Question: I have a problem with jQuery-UI sliders ( <URL>.
I've created a couple of them on my website, and there is DIV with "points" (I entered there 1500). Each slider after increasing takes points from the DIV, so - when I increase one slider from 0 to 100, there is only 1400 points in DIV left. When I increase another slider, there will be less points in the DIV. If I decrease one of the sliders, these points will be added to the DIV - this works great.
But... I need to disable increasing value of the sliders after points in DIV gains 0 (there can't be values less than 0), decreasing must be still available (so .slider({ disabled: true }) is not an option). I've tried almost everything, and nothing works...
JS code:
'''
$("#addMapPage").ready(function() {
$("#addMap").click(function(){ checkMap() });
$(".vChanger").slider({ step: 10,
max: 1500,
slide: function(event, ui) { checkValues() },
stop: function(event, ui) { checkValues() }
});
checkValues();
});
function getValues() {
var data = new Array();
data['water'] = $("#water").slider("value");
data['steppe'] = $("#steppe").slider("value");
data['swamp'] = $("#swamp").slider("value");
data['desert'] = $("#desert").slider("value");
data['forest'] = $("#forest").slider("value");
data['mountain'] = $("#mountain").slider("value");
data['hill'] = $("#hill").slider("value");
return data;
}
function checkValues() {
var slidersValues = getValues(); //getting slider values
var sum = 0;
var pula = parseInt($("#pula").text()); //points to use (now can be less than 0)
if (pula < 0){
$(".vChanger").slider({ range: pula });
}
for (value in slidersValues) {
sum += slidersValues[value];
$("#"+value+"Info").text(slidersValues[value]);
}
var pula = 1500-sum;
$("#pula").text(pula);
}
'''
HTML:
'''
<div id="addMapPage">
<ul>
<li><span>Woda:</span><div class="vChanger" id="water"></div><span id="waterInfo"><span/></li>
<li><span>Step:</span><div class="vChanger" id="steppe"></div><span id="steppeInfo"><span/></li>
<li><span>Bagno:</span><div class="vChanger" id="swamp"></div><span id="swampInfo"><span/></li>
<li><span>Pustynia:</span><div class="vChanger" id="desert"></div><span id="desertInfo"><span/></li>
<li><span>Las:</span><div class="vChanger" id="forest"></div><span id="forestInfo"><span/></li>
<li><span>Gory:</span><div class="vChanger" id="mountain"></div><span id="mountainInfo"><span/></li>
<li><span>Wzgorza:</span><div class="vChanger" id="hill"></div><span id="hillInfo"><span/></li>
<li><span>Nazwa mapy:</span><input type="text" id="mapName"></input></li>
</ul>
<p id="mapInfo"><span id="pula"></span>Points to use</p>
<input type="button" id="addMap" value="create map"></INPUT>
</div>
'''
Here is example (3 screenshots):

Any ideas, how to limit points (don't let them to be less than 0)?
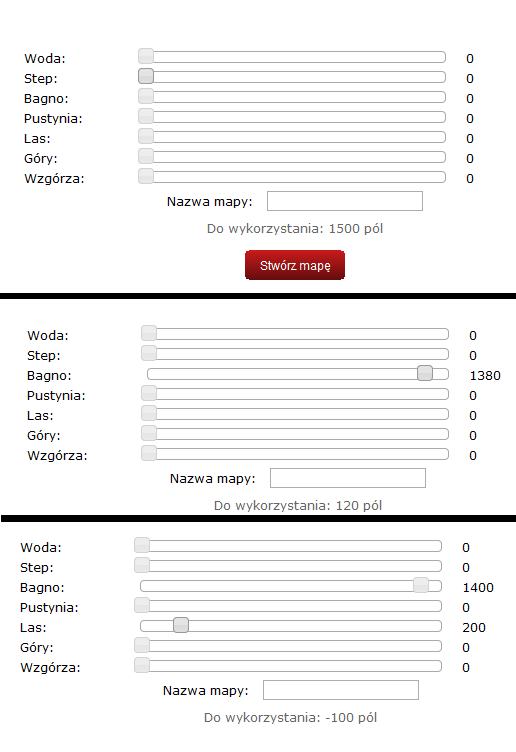
Answer: You'll find that adjusting the max values of your sliders is probably not a very desirable solution. It will change the scale of the increments on your slider and not be very representative of what portion of the whole the current slider value represents. Instead, intercept and prevent the slide event if the current sum of all other sliders plus the value for this event exceed the max. For instance:
'''
var maxSum = 1500;
var $sliders = $(".slider").slider({
value: 0,
min: 0,
max: 1500,
step: 10,
slide: function(event, ui) {
var sum = 0;
// Don't add the value for this slider;
// We need to add the new value represented by the slide event
$(".slider").not(this).each(function() {
sum += $(this).slider("value");
});
// Add the slide event value
sum += ui.value;
if (sum > maxSum) event.preventDefault();
else $(this).next().html("Value: " + ui.value);
}
});
'''
The only thing this is prone to is not pushing the values all the way to the max if the user is sliding very rapidly by large increments. <URL>.